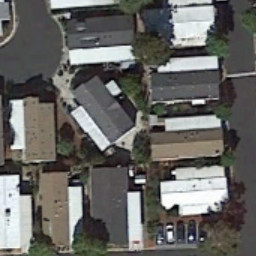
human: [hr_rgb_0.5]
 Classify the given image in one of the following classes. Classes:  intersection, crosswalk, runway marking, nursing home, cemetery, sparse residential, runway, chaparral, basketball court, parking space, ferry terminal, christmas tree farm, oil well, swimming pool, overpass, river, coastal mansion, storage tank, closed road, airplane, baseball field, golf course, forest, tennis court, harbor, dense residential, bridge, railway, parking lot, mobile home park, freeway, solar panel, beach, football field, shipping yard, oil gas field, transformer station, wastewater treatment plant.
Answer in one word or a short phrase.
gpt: mobile home park